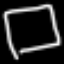
Label: square